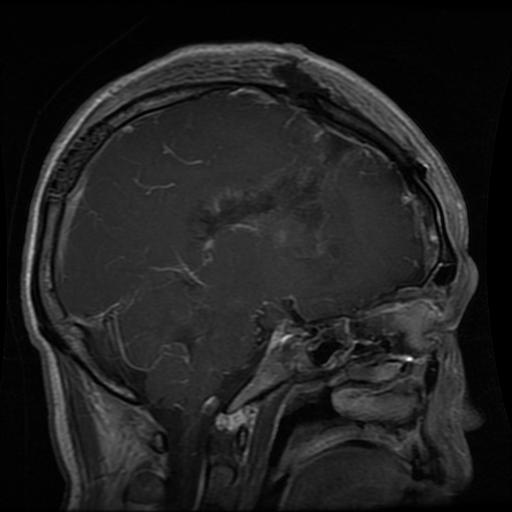
Label: glioma